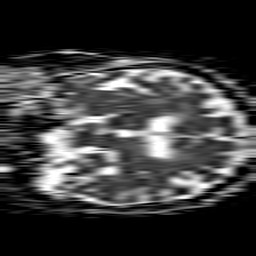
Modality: ADC
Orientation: coronal
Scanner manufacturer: philips
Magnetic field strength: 1.5 T
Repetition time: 4.6 s
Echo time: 0.08631 s